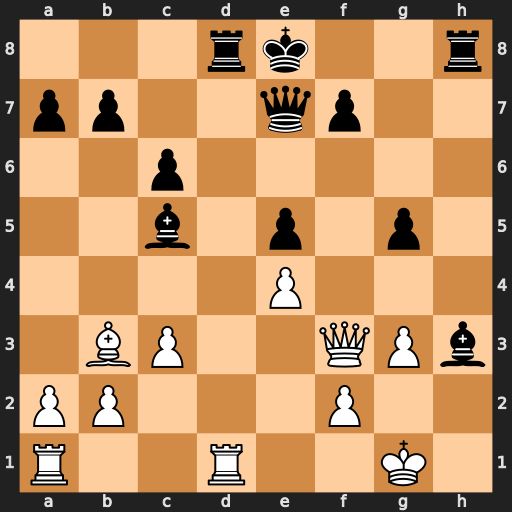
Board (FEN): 3rk2r/pp2qp2/2p5/2b1p1p1/4P3/1BP2QPb/PP3P2/R2R2K1
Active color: w
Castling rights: k
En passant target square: -
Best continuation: Bxf7+ Qxf7 Rxd8+ Kxd8 Qxf7